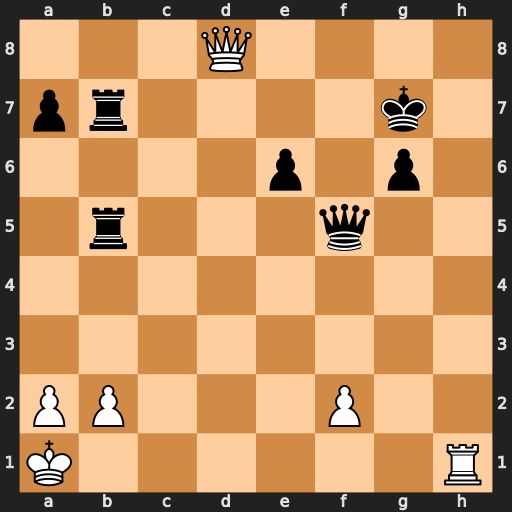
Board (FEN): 3Q4/pr4k1/4p1p1/1r3q2/8/8/PP3P2/K6R
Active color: w
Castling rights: -
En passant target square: -
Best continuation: Qh8+ Kf7 Rh7#